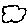
Label: cloud